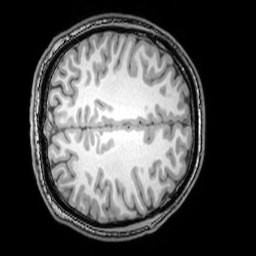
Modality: T1w
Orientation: axial
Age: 26
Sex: male
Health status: healthy
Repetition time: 0.081 s
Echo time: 0.037 s